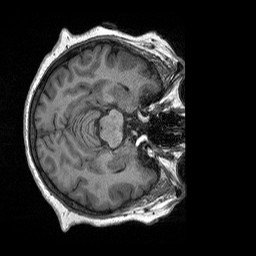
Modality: T1w
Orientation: axial
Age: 70
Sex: female
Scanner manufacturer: siemens
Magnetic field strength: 3 T
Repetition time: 2.4 s
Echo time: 0.00226 s